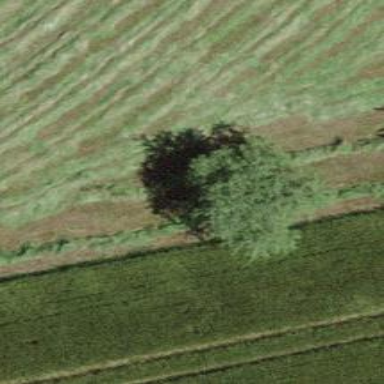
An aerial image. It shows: Single tag "natural: tree."